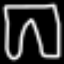
Label: pants